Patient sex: F
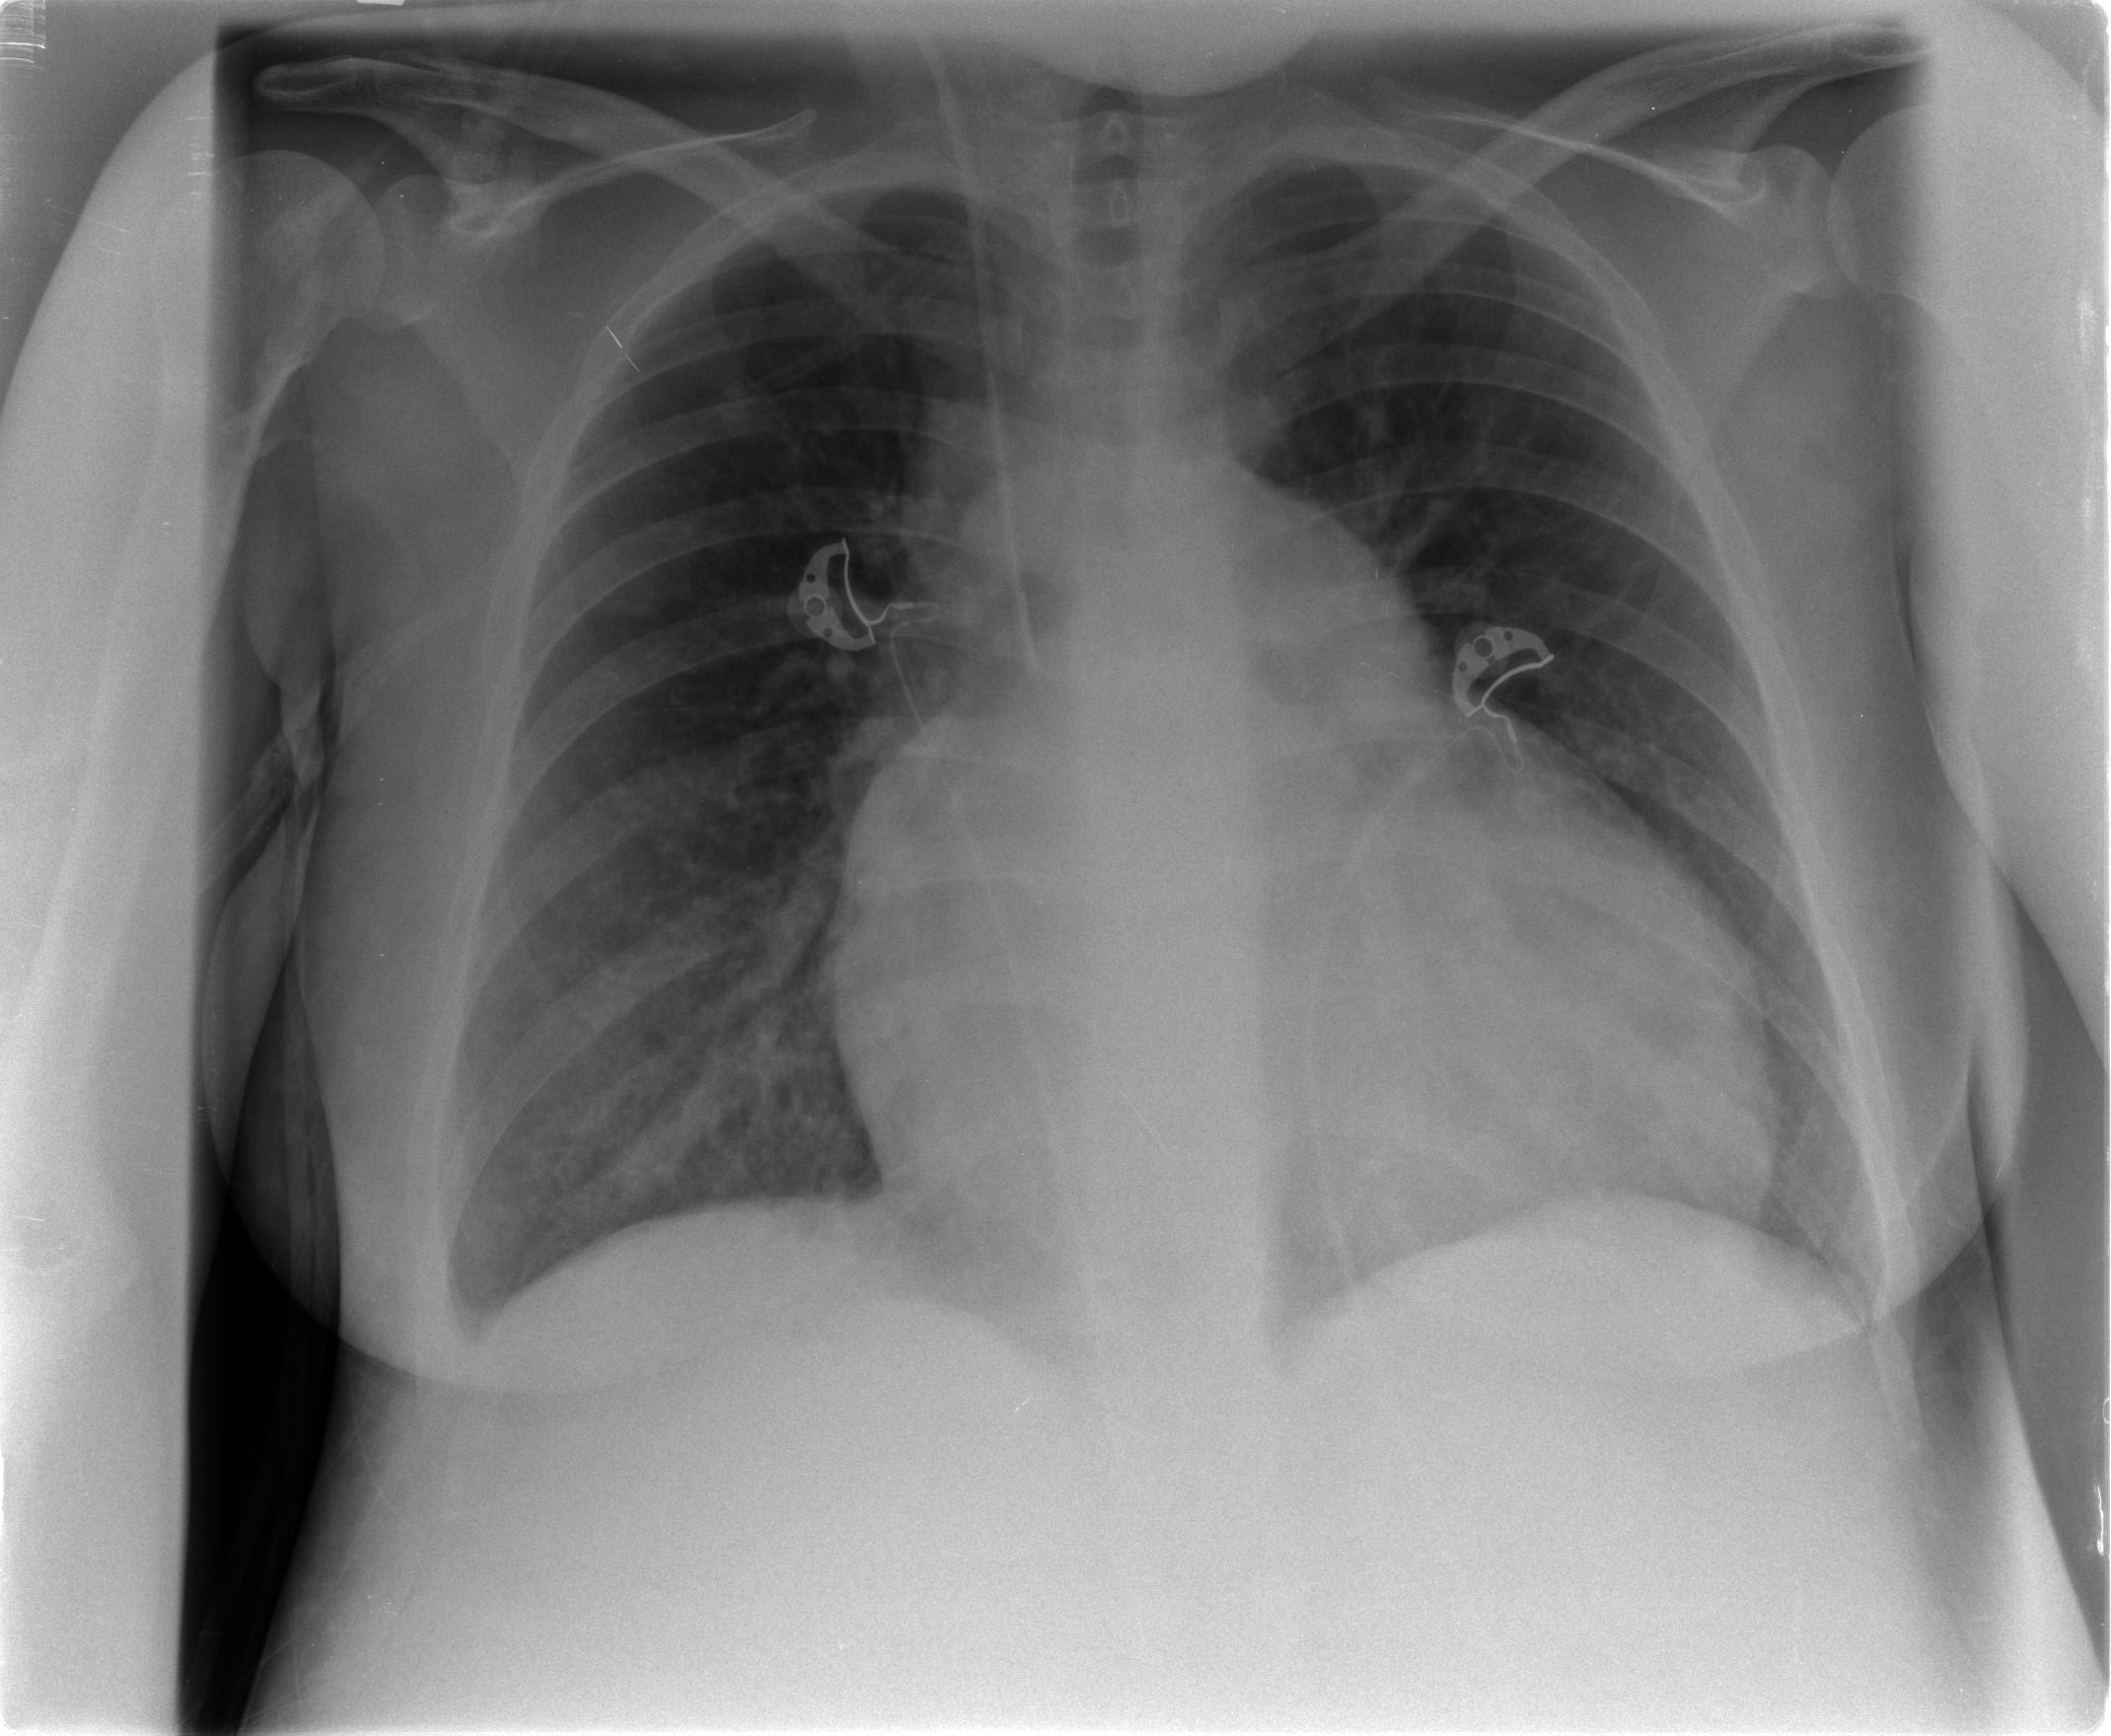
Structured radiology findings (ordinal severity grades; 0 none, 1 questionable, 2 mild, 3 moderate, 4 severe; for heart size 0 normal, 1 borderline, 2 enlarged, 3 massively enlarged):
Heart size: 3
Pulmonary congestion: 2
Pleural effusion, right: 0
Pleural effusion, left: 0
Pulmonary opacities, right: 0
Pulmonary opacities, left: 0
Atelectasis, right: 0
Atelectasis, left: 0